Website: bh-photo
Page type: customer-info-address
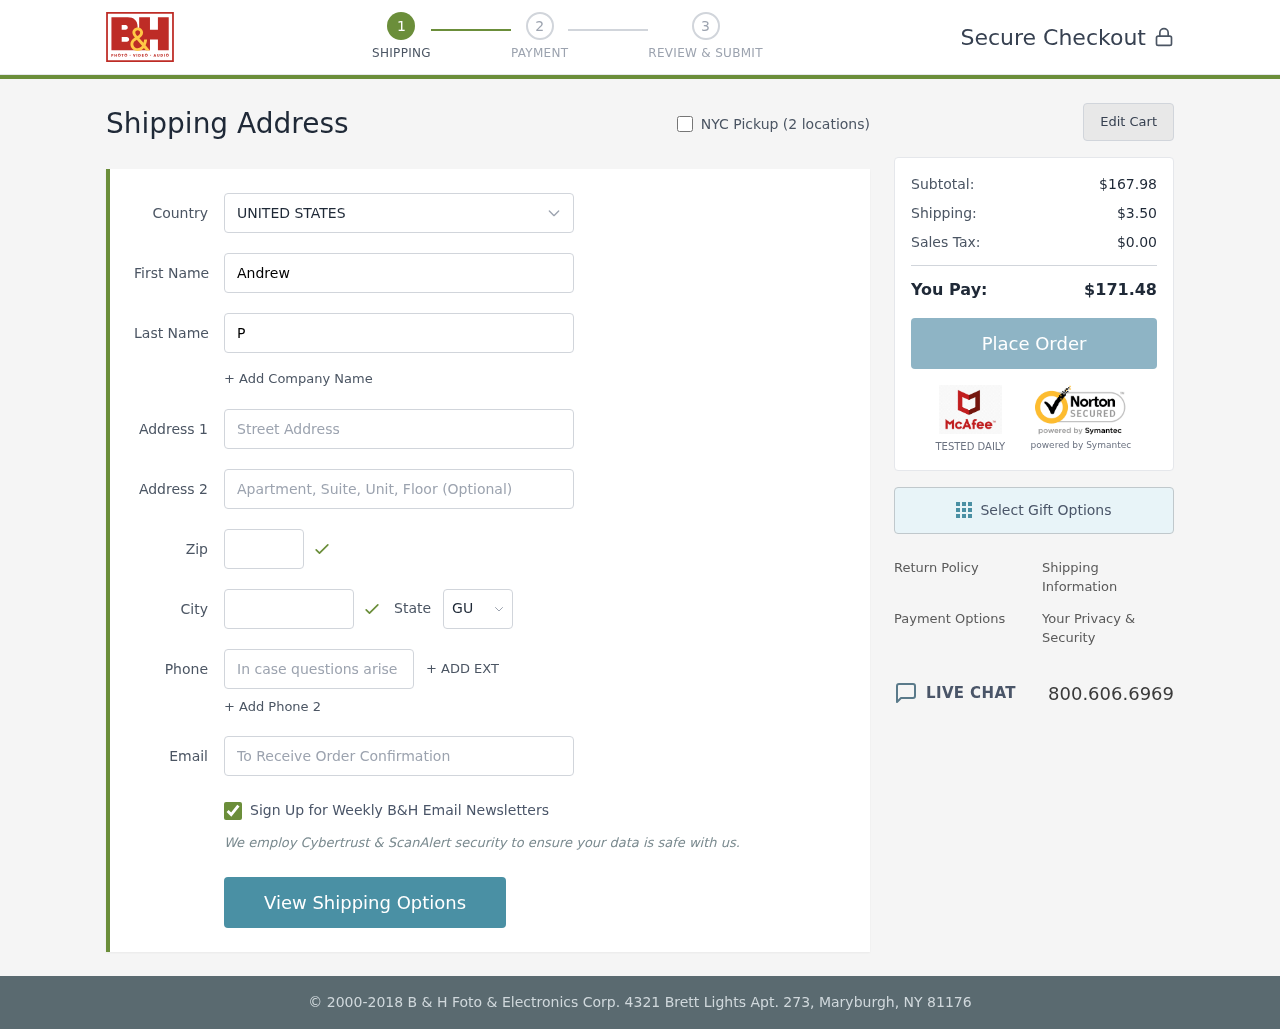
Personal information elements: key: PII_CITY
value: Gomezstad
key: PII_COUNTRY
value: United States
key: PII_EMAIL
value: andrew_page@hotmail.com
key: PII_FIRSTNAME
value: Andrew
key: PII_LASTNAME
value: Page
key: PII_PHONE
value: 4978889880
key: PII_POSTCODE
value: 07169
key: PII_STATE_ABBR
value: GU
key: PII_STREET
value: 49109 Kevin Spur Suite 773
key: PII_STREET2
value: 75264 Stone Stream Suite 024
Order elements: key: ORDER_SUBTOTAL
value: $167.98
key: ORDER_SHIPPING_COST
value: $3.50
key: ORDER_TAX
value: $0.00
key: ORDER_TOTAL
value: $171.48